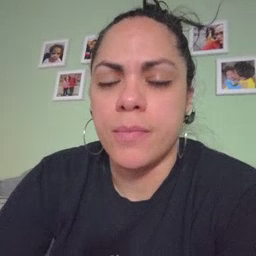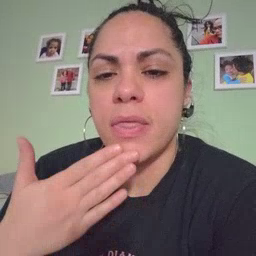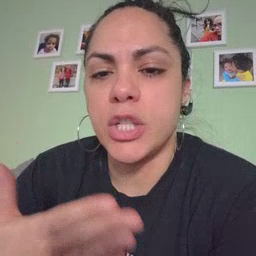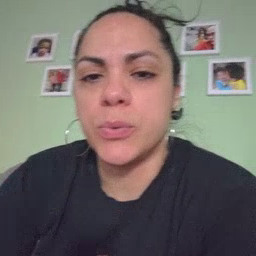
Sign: thankyou